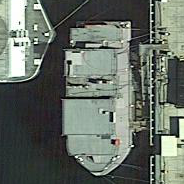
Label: civil